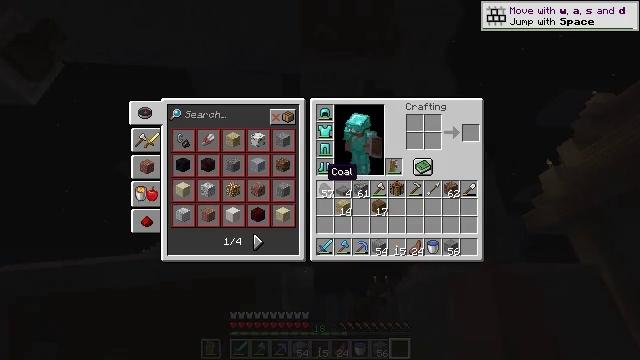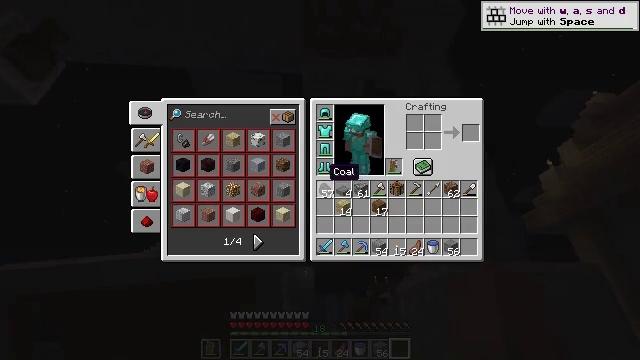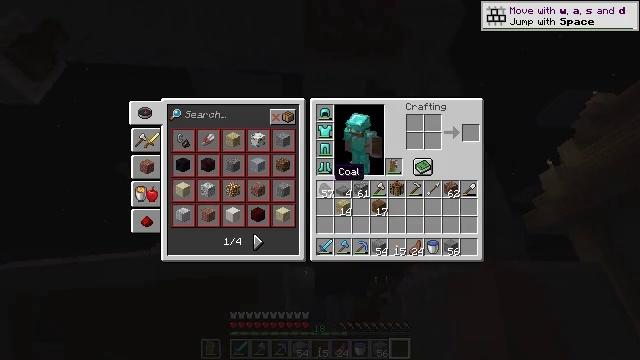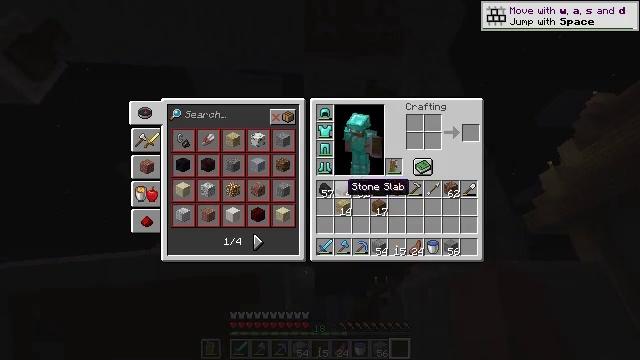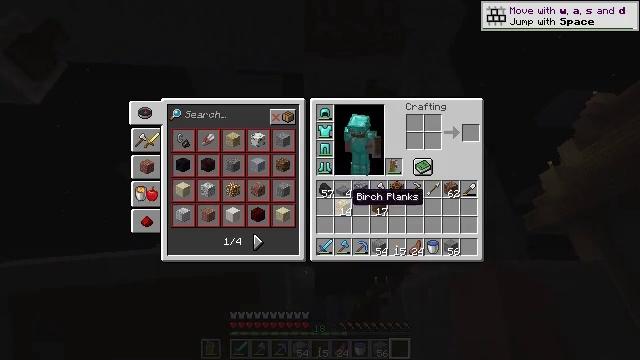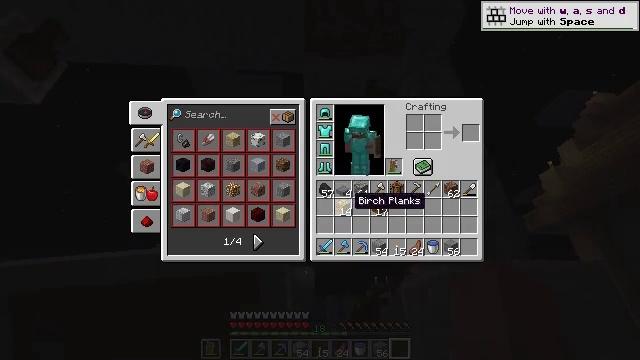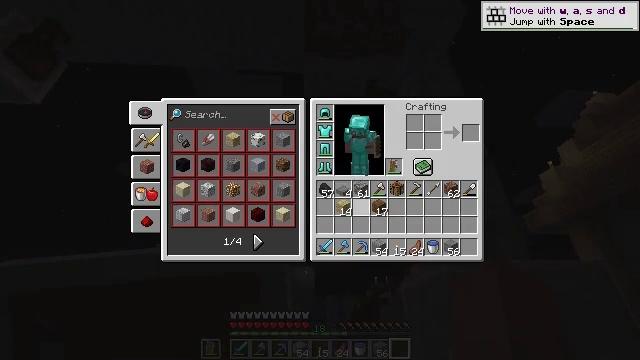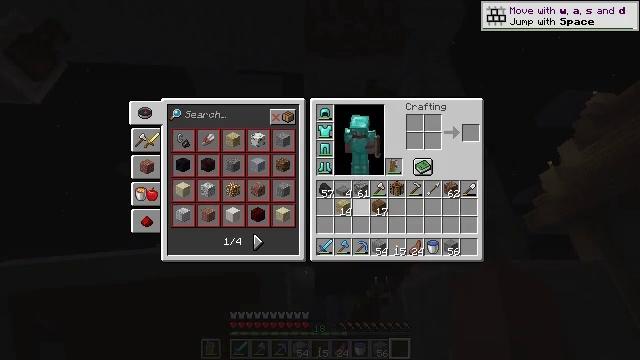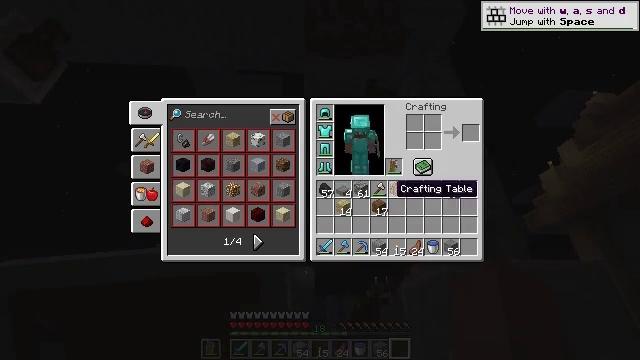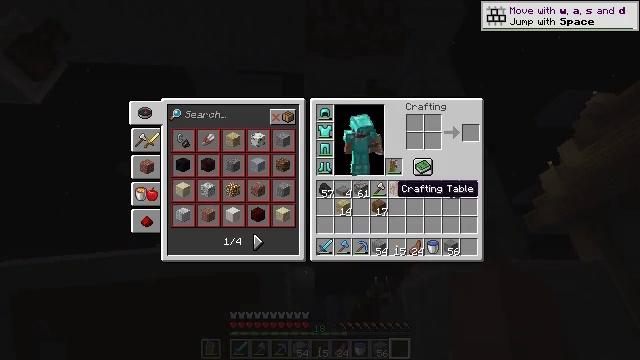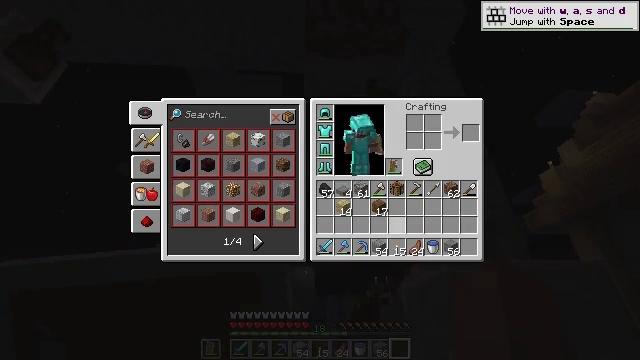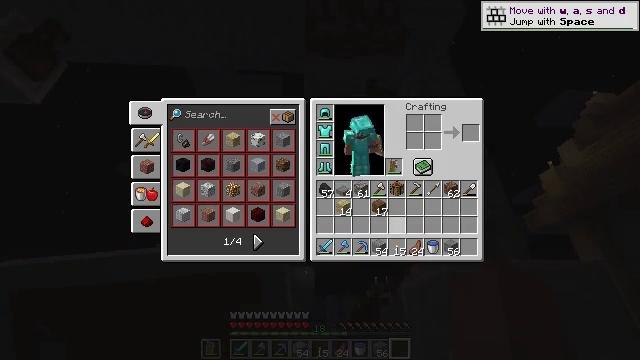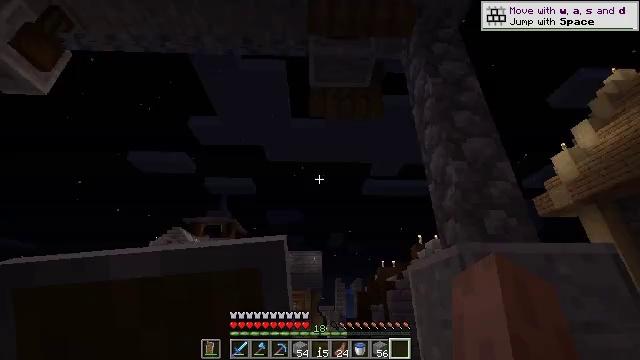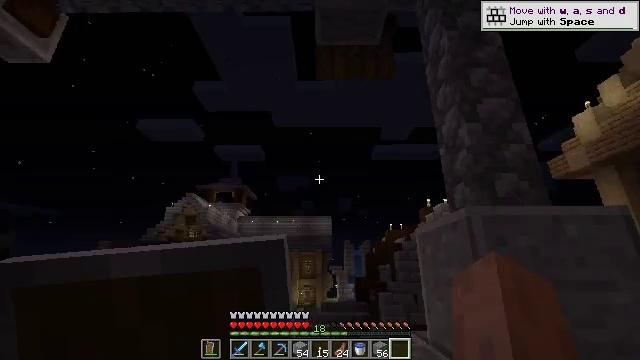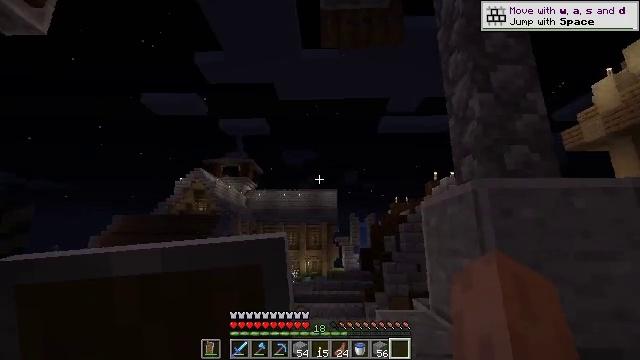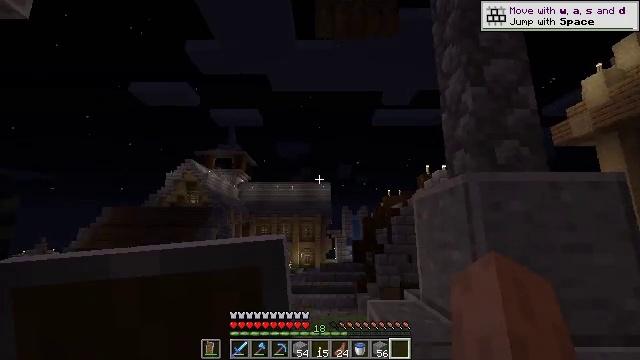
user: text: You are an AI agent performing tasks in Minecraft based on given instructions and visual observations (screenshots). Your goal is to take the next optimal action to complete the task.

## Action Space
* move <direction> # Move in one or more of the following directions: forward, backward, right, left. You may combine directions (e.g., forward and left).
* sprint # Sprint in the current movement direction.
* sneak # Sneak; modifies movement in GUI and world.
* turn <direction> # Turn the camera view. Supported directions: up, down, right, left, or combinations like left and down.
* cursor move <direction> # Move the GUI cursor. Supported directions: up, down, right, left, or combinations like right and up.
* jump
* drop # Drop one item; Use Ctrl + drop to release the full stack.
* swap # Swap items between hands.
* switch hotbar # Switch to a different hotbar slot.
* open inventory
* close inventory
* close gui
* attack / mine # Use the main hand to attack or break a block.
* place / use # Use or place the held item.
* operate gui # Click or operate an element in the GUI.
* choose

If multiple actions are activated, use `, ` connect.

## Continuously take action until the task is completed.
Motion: motion action
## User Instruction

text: Obtain a spruce trapdoor by crafting with spruce planks.
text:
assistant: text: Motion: operate gui
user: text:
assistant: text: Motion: operate gui
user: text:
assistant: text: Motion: cursor move right and down, operate gui
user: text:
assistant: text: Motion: cursor move down, operate gui
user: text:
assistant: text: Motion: operate gui
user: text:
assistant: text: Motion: operate gui
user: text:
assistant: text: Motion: cursor move right, operate gui
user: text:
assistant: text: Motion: cursor move right, operate gui
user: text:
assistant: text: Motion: operate gui
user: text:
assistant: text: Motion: cursor move down, operate gui
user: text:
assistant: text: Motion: operate gui
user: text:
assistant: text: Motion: cursor move left and down, operate gui, close inventory
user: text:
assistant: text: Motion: turn left and down, attack / mine, close inventory
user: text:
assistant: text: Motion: turn left and down, attack / mine
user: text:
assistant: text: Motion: turn right and down, attack / mine
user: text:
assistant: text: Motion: turn right and up, attack / mine
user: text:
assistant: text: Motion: turn right and up, attack / mine
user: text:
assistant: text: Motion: turn right and up, attack / mine
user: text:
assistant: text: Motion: turn up, attack / mine
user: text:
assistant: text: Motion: turn left and down, attack / mine
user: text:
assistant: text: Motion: turn left and down, attack / mine
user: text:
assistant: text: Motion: turn left and down, attack / mine
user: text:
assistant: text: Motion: turn left and down, attack / mine
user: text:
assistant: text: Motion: attack / mine
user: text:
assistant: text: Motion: move forward, attack / mine
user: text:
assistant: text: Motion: move forward, attack / mine
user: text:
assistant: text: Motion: move forward, attack / mine
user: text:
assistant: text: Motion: move forward, attack / mine
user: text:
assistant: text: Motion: move forward and move left, turn up, attack / mine
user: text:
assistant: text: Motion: move forward and move left, turn right and up, attack / mine